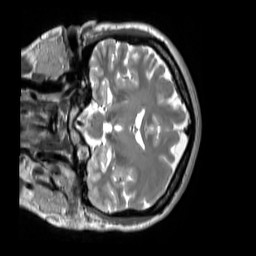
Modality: T2w
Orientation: coronal
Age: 48
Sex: female
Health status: ill
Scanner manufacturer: siemens
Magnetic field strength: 3 T
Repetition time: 2.8 s
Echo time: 0.326 s